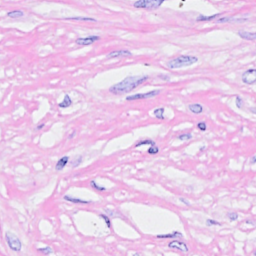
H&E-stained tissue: Breast